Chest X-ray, AP view. Patient: 73 years old, sex F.
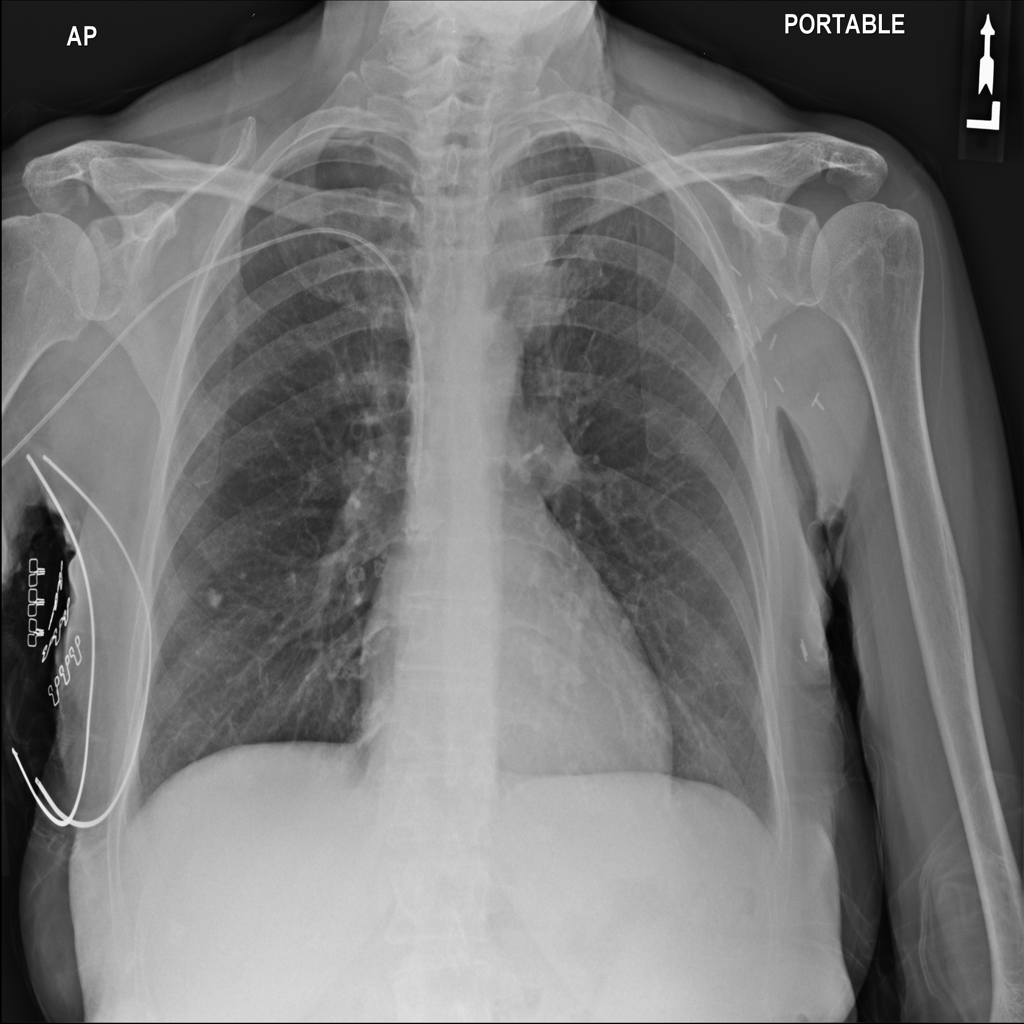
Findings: No Finding